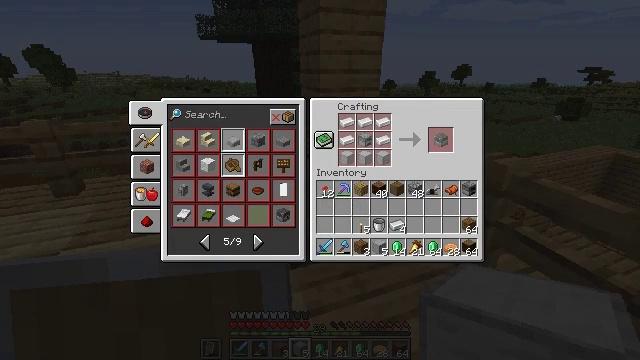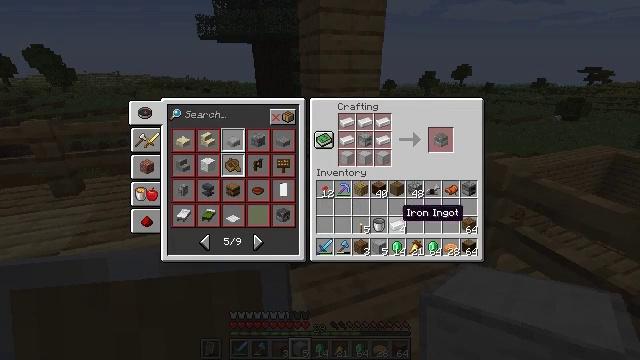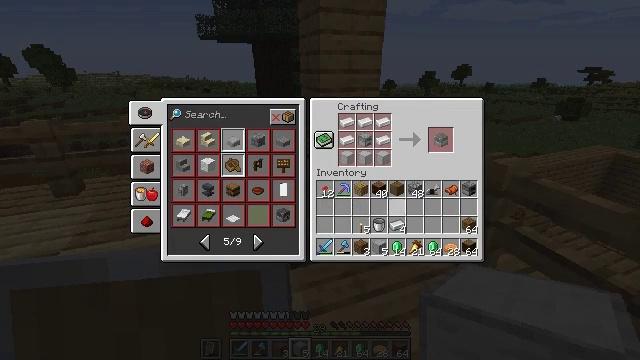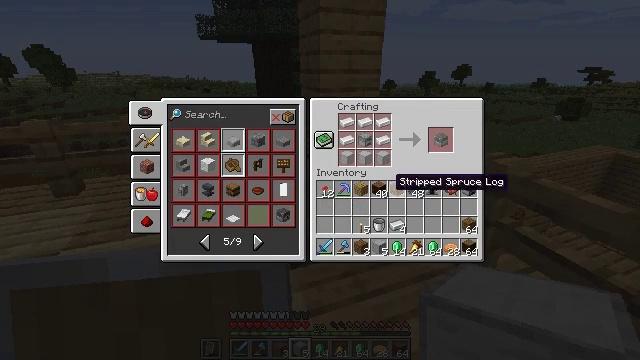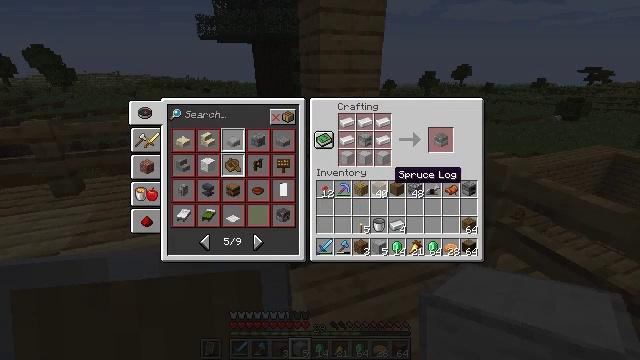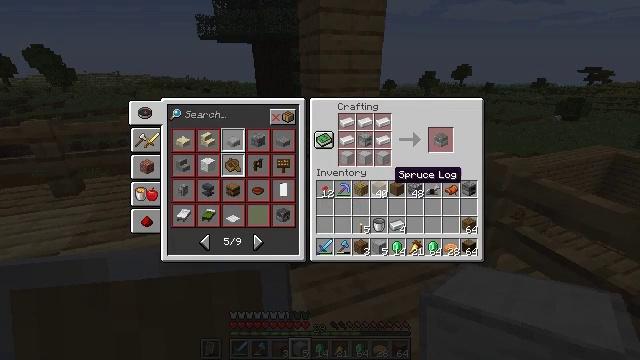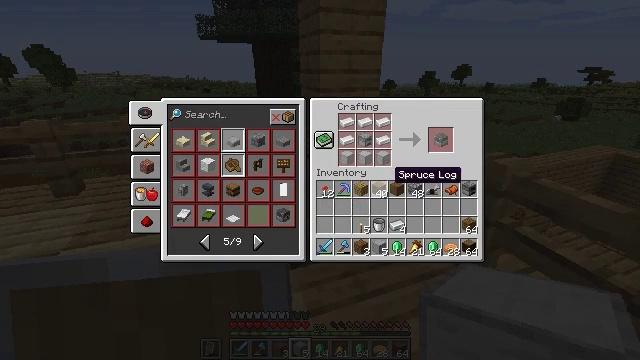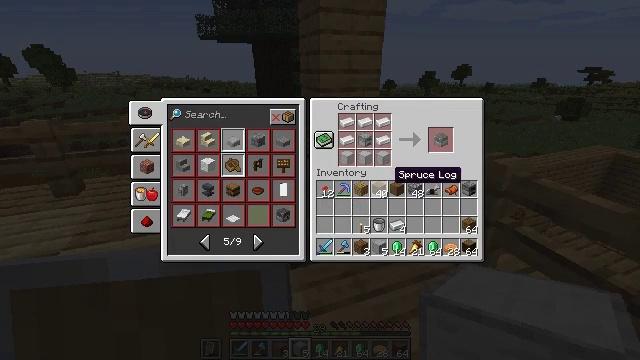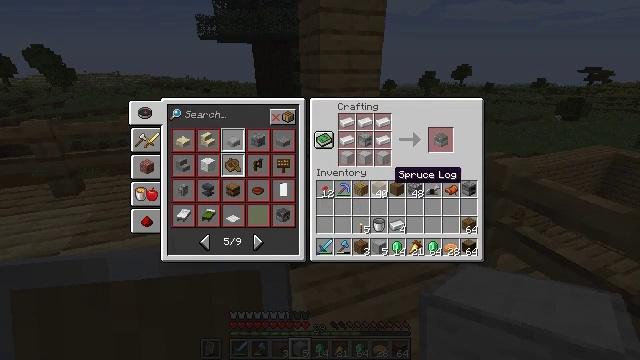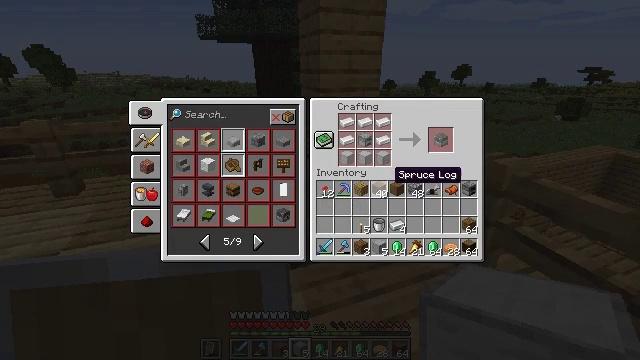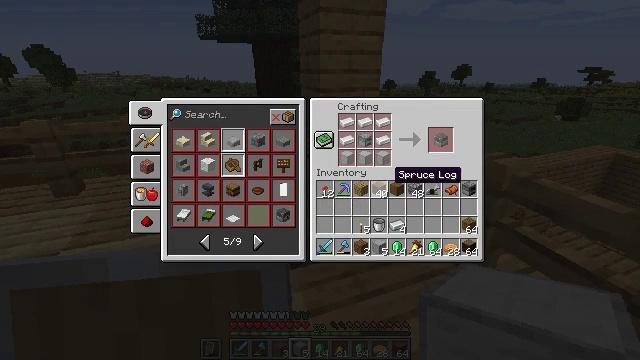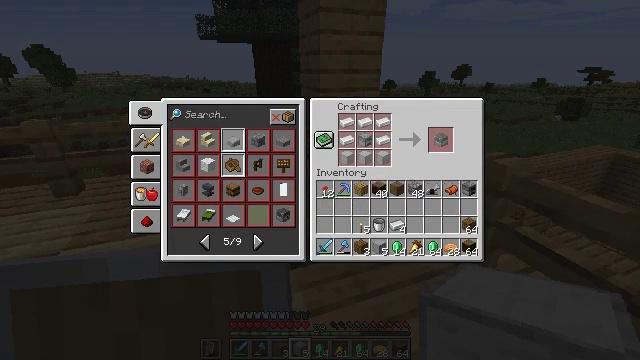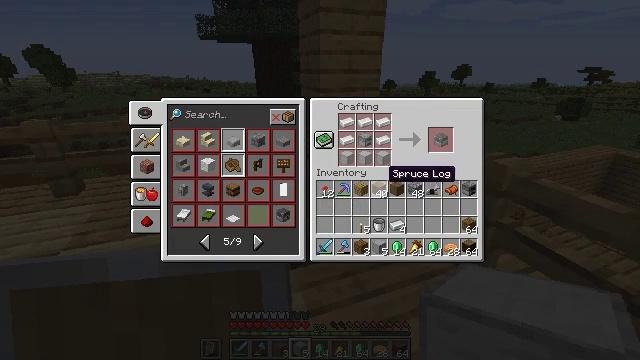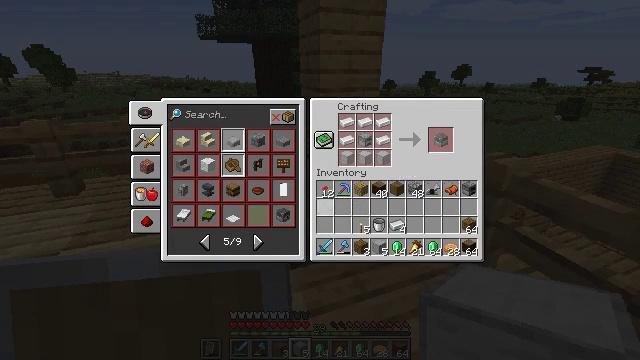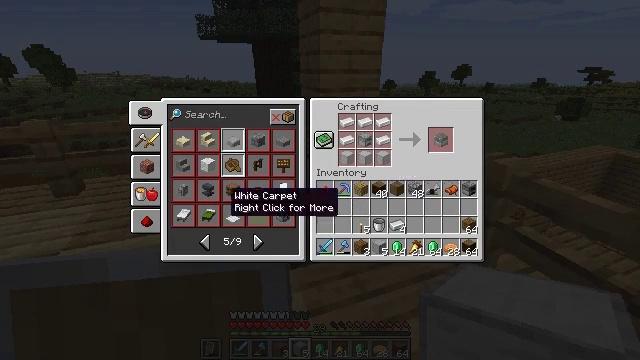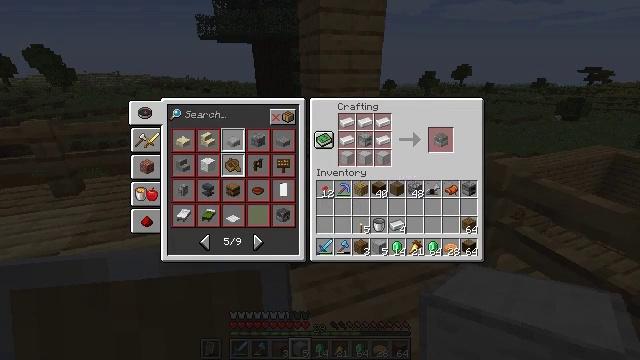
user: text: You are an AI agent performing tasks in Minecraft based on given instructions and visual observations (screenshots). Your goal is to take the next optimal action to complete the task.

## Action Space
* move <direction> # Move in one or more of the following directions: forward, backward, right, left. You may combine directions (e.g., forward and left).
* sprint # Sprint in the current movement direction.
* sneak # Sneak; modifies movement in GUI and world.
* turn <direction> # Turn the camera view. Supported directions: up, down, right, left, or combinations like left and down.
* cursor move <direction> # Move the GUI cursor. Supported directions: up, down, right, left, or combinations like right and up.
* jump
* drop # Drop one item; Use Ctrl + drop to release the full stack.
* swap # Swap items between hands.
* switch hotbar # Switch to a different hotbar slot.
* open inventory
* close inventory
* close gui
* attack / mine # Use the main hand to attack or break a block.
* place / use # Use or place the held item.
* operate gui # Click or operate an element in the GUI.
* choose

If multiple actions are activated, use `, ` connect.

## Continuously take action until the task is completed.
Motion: motion action
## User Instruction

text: Combine a furnace, smooth stone, and iron ingots to craft a blast furnace.
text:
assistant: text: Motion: cursor move left and up
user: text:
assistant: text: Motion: cursor move up
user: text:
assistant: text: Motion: cursor move up
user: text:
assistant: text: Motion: cursor move up
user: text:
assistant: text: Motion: no_op
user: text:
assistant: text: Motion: no_op
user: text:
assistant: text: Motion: no_op
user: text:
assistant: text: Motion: no_op
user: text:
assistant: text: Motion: no_op
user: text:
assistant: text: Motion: no_op
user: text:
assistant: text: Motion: no_op
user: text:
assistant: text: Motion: no_op
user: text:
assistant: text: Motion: cursor move left and down
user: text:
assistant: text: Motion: cursor move left
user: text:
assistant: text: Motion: cursor move left and up
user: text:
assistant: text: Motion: no_op
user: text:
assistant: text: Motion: close inventory
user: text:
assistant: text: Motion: turn left, close inventory
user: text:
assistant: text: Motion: turn left and up, close inventory
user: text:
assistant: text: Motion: turn left and up
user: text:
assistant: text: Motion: no_op
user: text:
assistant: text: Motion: move forward
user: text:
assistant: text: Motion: move forward, turn left
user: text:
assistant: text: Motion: move forward, turn left
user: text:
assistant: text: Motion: move forward, turn left
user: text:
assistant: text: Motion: move forward, turn left and down
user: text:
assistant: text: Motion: move forward, turn left and down
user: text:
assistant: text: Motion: move forward, sprint, turn left and down
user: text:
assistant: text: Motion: move forward, sprint, turn left and down
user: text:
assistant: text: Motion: move forward, sprint, turn left and down